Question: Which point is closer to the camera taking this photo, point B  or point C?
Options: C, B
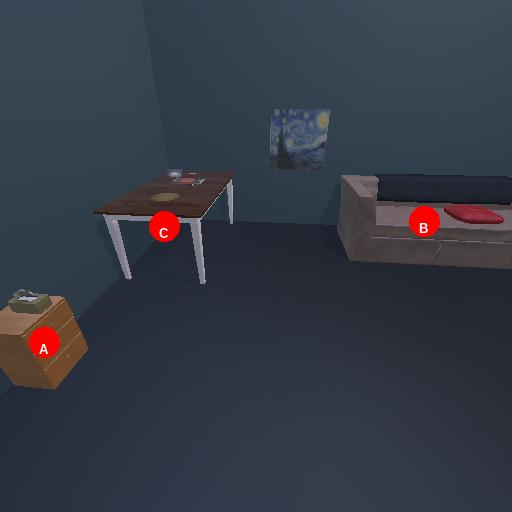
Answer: C